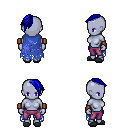
a pixel art fantasy rpg character, female body template, dark elf, purple skin, blue tattered cape, magenta pants, blue long mohawk hairstyle, leather bracers, gray slippers, four views (front, back, left, right), 2x2 character sprite sheet, small pixel art, hard edges, no anti-aliasing